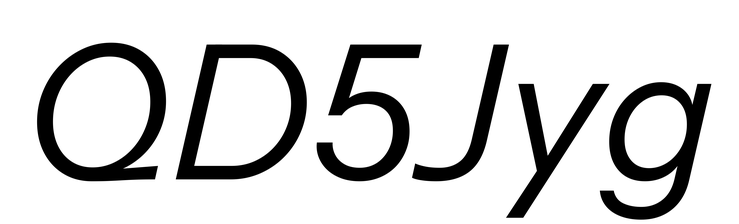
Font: InstrumentSans-Italic_Italic